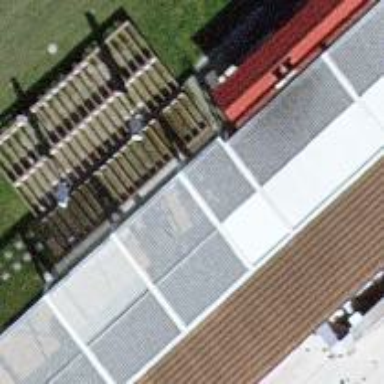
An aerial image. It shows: Outdoor seating area for leisure land.